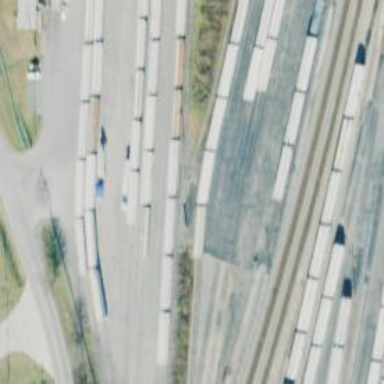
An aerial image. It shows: Rail spur service.